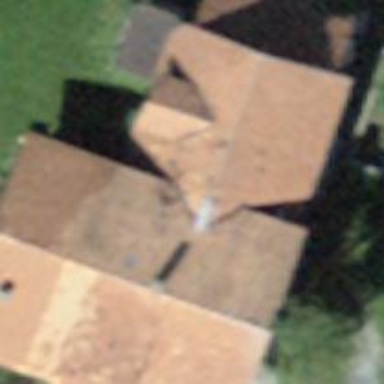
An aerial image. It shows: Barn.